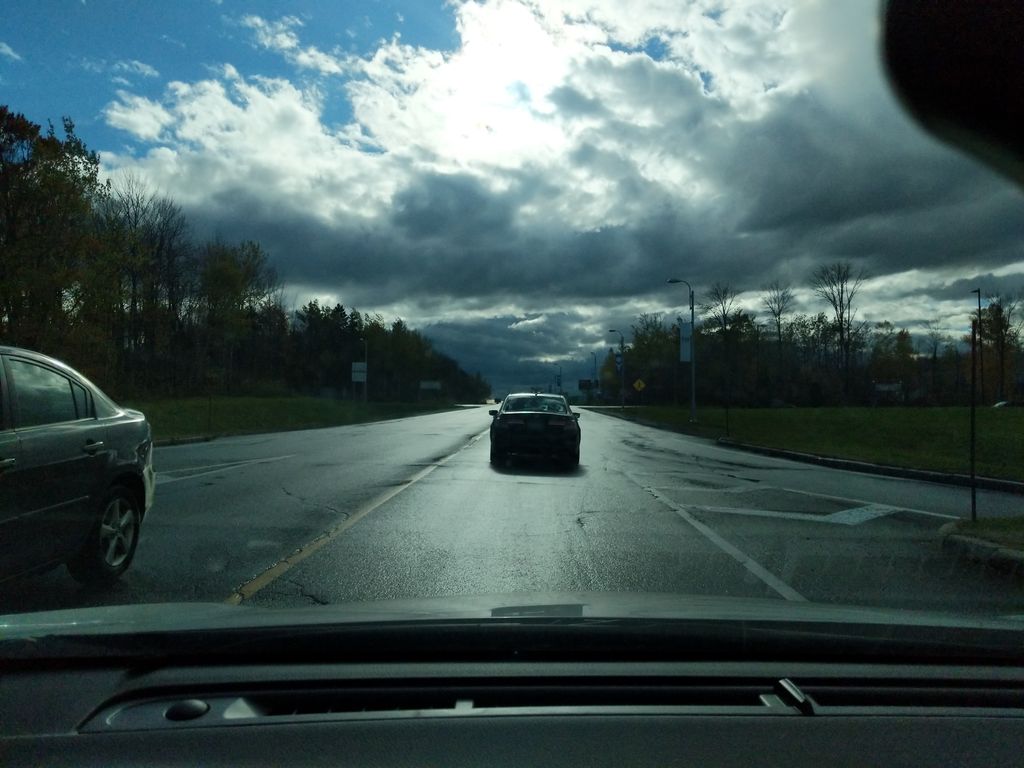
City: quebec_city